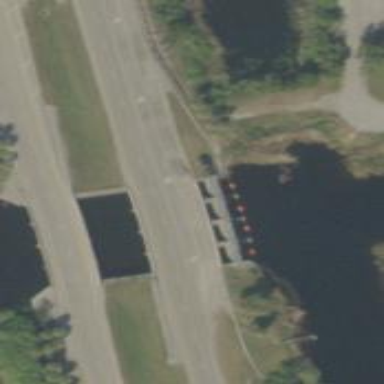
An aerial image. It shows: Trunk highway with bridge.